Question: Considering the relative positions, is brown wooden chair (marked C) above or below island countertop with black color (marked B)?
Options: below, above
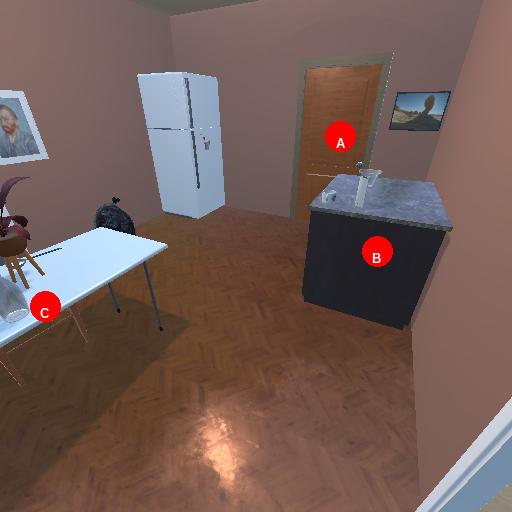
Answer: below